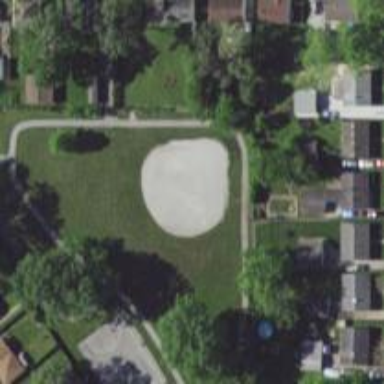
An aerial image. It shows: Baseball pitch for leisure land activities.